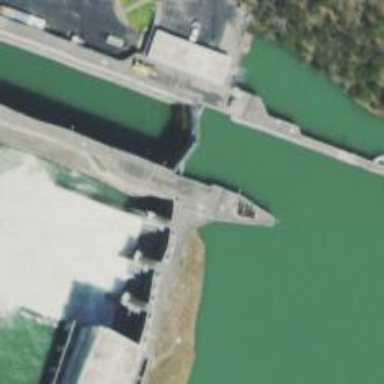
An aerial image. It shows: Lock gate on waterway.